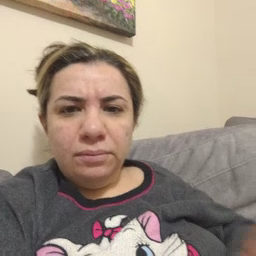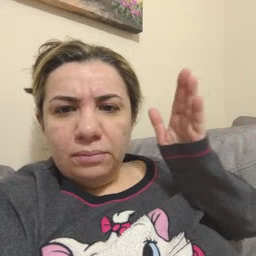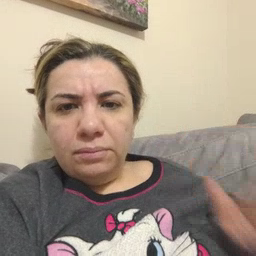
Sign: person